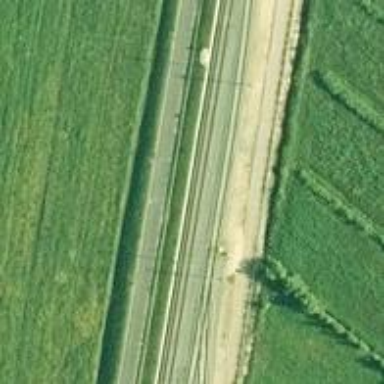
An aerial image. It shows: Railway with continuous electrified contact lines.